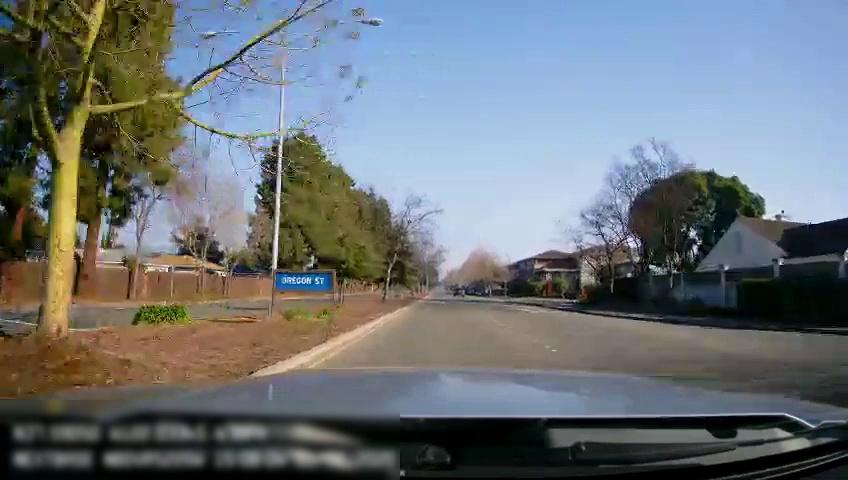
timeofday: Day
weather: Sunny
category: Drivable Space
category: Drivable Space
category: Vehicles | SUV
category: Lanes | Current Lane
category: Traffic | Signs